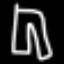
Label: pants